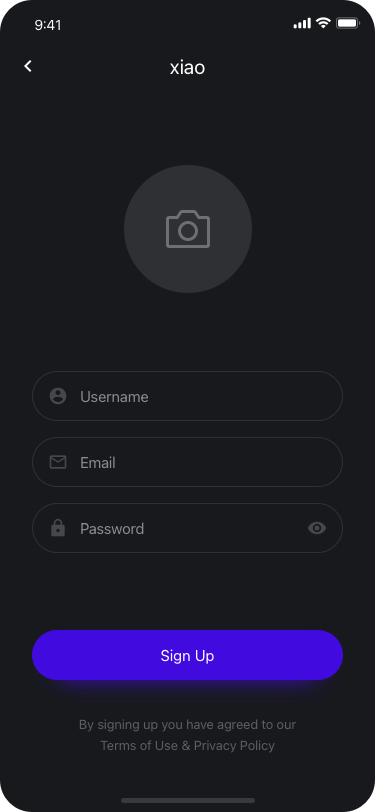
Text in this UI design:
By signing up you have agreed to our
Terms of Use & Privacy Policy
Sign Up
Username
Email
Password
xiao